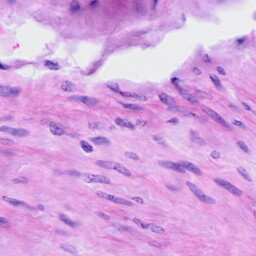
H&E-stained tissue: Cervix